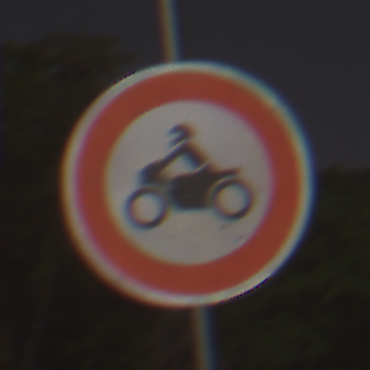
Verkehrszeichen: VerbotKraftraeder
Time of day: Night
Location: Outdoor (Nature)
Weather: Clear
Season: NotSpecified
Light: Natural